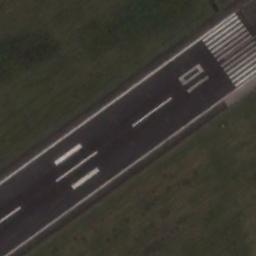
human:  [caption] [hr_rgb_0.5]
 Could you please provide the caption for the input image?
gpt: The runway has a threshold marking and two touchdown zone markings and the designation marking is 10 .

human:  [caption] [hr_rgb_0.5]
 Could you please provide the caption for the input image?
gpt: The runway is surrounded by grass .

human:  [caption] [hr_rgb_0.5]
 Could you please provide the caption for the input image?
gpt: The runway is on the grass .

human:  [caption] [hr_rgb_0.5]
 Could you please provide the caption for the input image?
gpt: Next to the runway is a green lawn with a white '10' and a short-line sign on the runway .

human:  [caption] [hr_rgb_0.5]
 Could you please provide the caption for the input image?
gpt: There are green lawns beside the runway .